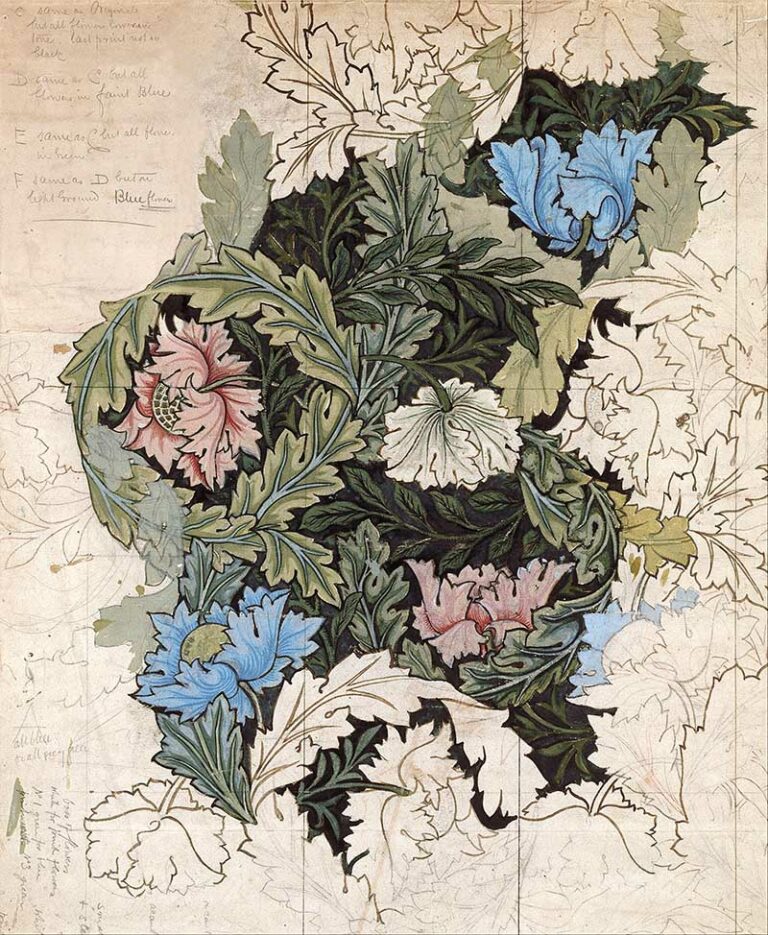
Design: Wreath
Year: 1876